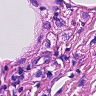
Metastatic tissue present: yes